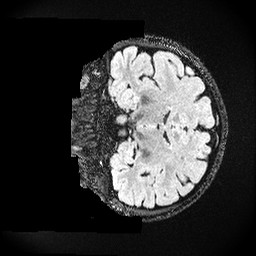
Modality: FLAIR
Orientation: coronal
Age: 24
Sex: female
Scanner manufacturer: ge
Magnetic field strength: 3 T
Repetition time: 4.802 s
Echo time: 0.1171 s